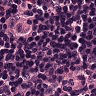
Metastatic tissue present: no